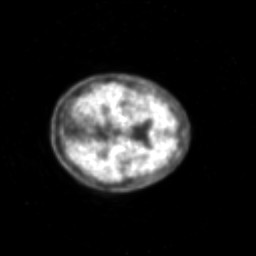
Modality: PET
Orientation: axial
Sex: female
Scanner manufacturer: siemens